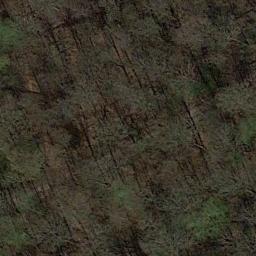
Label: forest